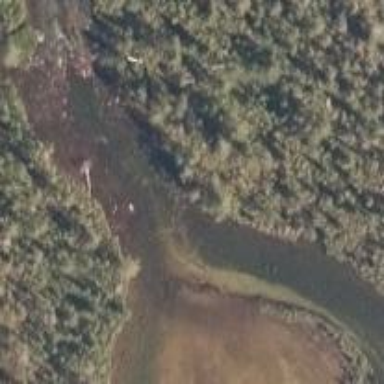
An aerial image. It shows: Scene featuring rapids in waterway.